Question: Trying to figure out why my Android game crashes whenever the player touches an animated coin. I have attached an image of the LogCat and my code is below (NOTE: all game objects in are in an arraylist called . the coins in the game are currently held in the in the list). and classes respectively:
'''
public class Renderer extends ApplicationAdapter {
private SpriteBatch batch;
private Texture background;
private ArrayList<GameObject> toRender;
private Timer timer;
private float delta;
private Game game;
public Renderer(ArrayList<GameObject> toRender) {
batch = new SpriteBatch();
background = new Texture(Gdx.files.internal("background2.png"));
this.toRender = toRender;
timer = Timer.getInstance();
}
public void collect() {
// for every object in toRender (an arraylist of objects)
for (GameObject o : toRender) {
// if player collides with/collects an object
if (Player.getInstance(null).hasCollected(o)) {
// if its the first coin that he collides with, dispose it
if (o.equals((Coin) toRender.get(3))) {
((Coin) toRender.get(3)).dispose();
}
// if its the second coin that he collides with, dispose it
if (o.equals((Coin) toRender.get(4))) {
((Coin) toRender.get(4)).dispose();
}
}
}
}
public void beginRendering() {
delta = Timer.getInstance().getTime();
Gdx.gl.glClear(GL20.GL_COLOR_BUFFER_BIT);
batch.begin();
batch.draw(background, 0, 0, Gdx.graphics.getWidth(),
Gdx.graphics.getHeight());
timer.drawTime(batch);
for (GameObject object : toRender) {
object.update();
boolean objectIsntCoin = !(object.equals(toRender.get(3)) ||
object.equals(toRender.get(4))); //the 2 coins are in the 3rd and 4th position in the array list
// draw every object's sprite apart from coin, since coin should render the animation rather than the sprite
if (objectIsntCoin) {
object.draw(batch);
}
}
collect();
((Flag) toRender.get(toRender.size() - 1)).drawLevelComplete(batch);
// if the coin exists (i.e. hasn't been disposed), render the animation
if (((Coin) toRender.get(3)).checkExists()) {
((Coin) toRender.get(3)).render(delta);
}
// if the coin exists (i.e. hasn't been disposed), render the animation
if (((Coin) toRender.get(4)).checkExists()) {
((Coin) toRender.get(4)).render(delta);
}
batch.end();
}
}
public class Coin extends GameObject implements Screen {
private SpriteBatch batch;
private Animation animation;
private float time;
private float xPos;
private float yPos;
private Rectangle objectRect;
private boolean exists;
public Coin(Sprite spr, float xPos, float yPos, float radius) {
super(spr, xPos, yPos, radius);
this.xPos = xPos;
this.yPos = yPos;
batch = new SpriteBatch();
objectRect = new Rectangle(getxPos(), getyPos(), getSprite().getWidth(), getSprite().getHeight());
exists = true;
time = 0;
show();
}
public Rectangle getRect() {
return objectRect;
}
public void render(float delta) {
// TODO Auto-generated method stub
batch.begin();
batch.draw(animation.getKeyFrame(time += delta), xPos, yPos);
batch.end();
}
@Override
public void resize(int width, int height) {
}
@Override
public void show() {
animation = new Animation(1 / 8f,
new TextureRegion(new Texture(Gdx.files.internal("coin1.png"))),
new TextureRegion(new Texture(Gdx.files.internal("coin2.png"))),
new TextureRegion(new Texture(Gdx.files.internal("coin3.png"))),
new TextureRegion(new Texture(Gdx.files.internal("coin4.png"))),
new TextureRegion(new Texture(Gdx.files.internal("coin5.png"))),
new TextureRegion(new Texture(Gdx.files.internal("coin6.png"))),
new TextureRegion(new Texture(Gdx.files.internal("coin7.png"))),
new TextureRegion(new Texture(Gdx.files.internal("coin8.png"))));
animation.setPlayMode(Animation.PlayMode.LOOP);
}
@Override
public void hide() {
}
@Override
public void pause() {
}
@Override
public void resume() {
}
@Override
public void dispose() {
batch.dispose();
exists = false;
}
public boolean checkExists() {
return exists;
}
}
'''
LogCat:<URL>

So the errors that the LogCat point to:
1)
batch.dispose();
2)
if(o.equals((Coin) toRender.get(3))) {
3)
for (GameObject object : toRender) {
Does anyone know why my program is crashing? I just want the animated coin to disappear when the touches it. Currently the coin DOES disappear, the application just shuts down immediately after though. Have been stuck on this for a while so any insight is appreciated.
Thank you in advance.
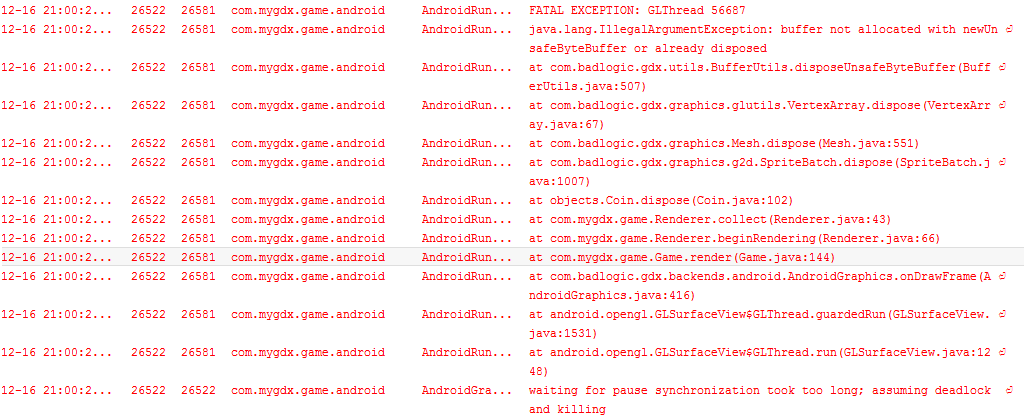
Answer: First, I want to mention that downcasting the objects in 'toRender' like you are is both dangerous and indicates there is a flaw in your design. Additionally, you'll notice that 'equals(Object)' accepts an Object as an argument; you don't need to cast it to 'Coin'.
Anyway, the reason your program is crashing is explained in the IllegalArgumentException message,
> buffer not allocated with newUnsafeByteBuffer or already disposed.
You're trying to dispose your 'Coin''s batch when it has been disposed.
In your 'collect()' method, you loop through the objects, and you dispose of their batches, but the 'Coin' objects themselves are never removed from your 'toRender' list. So, the next time 'collect()' is called, it will loop through those same 'Coin' objects and try to dispose of them again, and an exception is thrown.
The solution is to remove the 'Coin' objects from your 'toRender' list when they no longer belong in your game's scene. However, you can't remove an element from a list while you're iterating over it, as this would disrupt the loop. Instead, remove them like so:
'''
public void collect() {
// Holds the Coins we want to remove from toRender
final Collection<GameObject> toRemove = new LinkedList<>();
for (GameObject o : toRender) {
if (Player.getInstance(null).hasCollected(o)) {
if (o.equals(toRender.get(3))) {
final Coin coin = (Coin) toRender.get(3);
coin.dispose();
toRemove.add(coin);
}
if (o.equals(toRender.get(4))) {
final Coin coin = (Coin) toRender.get(4);
coin.dispose();
toRemove.add(coin);
}
}
}
// Remove the collected Coins
toRender.removeAll(toRemove);
}
'''